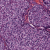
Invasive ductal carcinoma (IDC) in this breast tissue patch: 1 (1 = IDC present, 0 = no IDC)